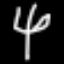
Label: fork